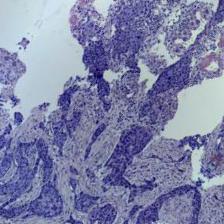
Diagnosis: OSCC